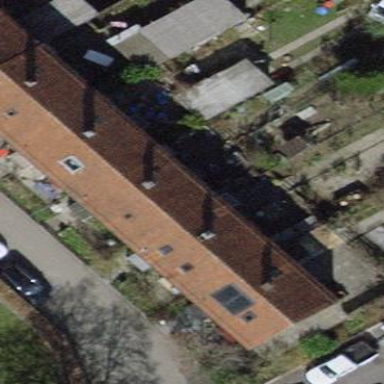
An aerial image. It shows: Building with tile roof.